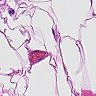
Metastatic tissue present: no